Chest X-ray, PA view. Patient: 64 years old, sex M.
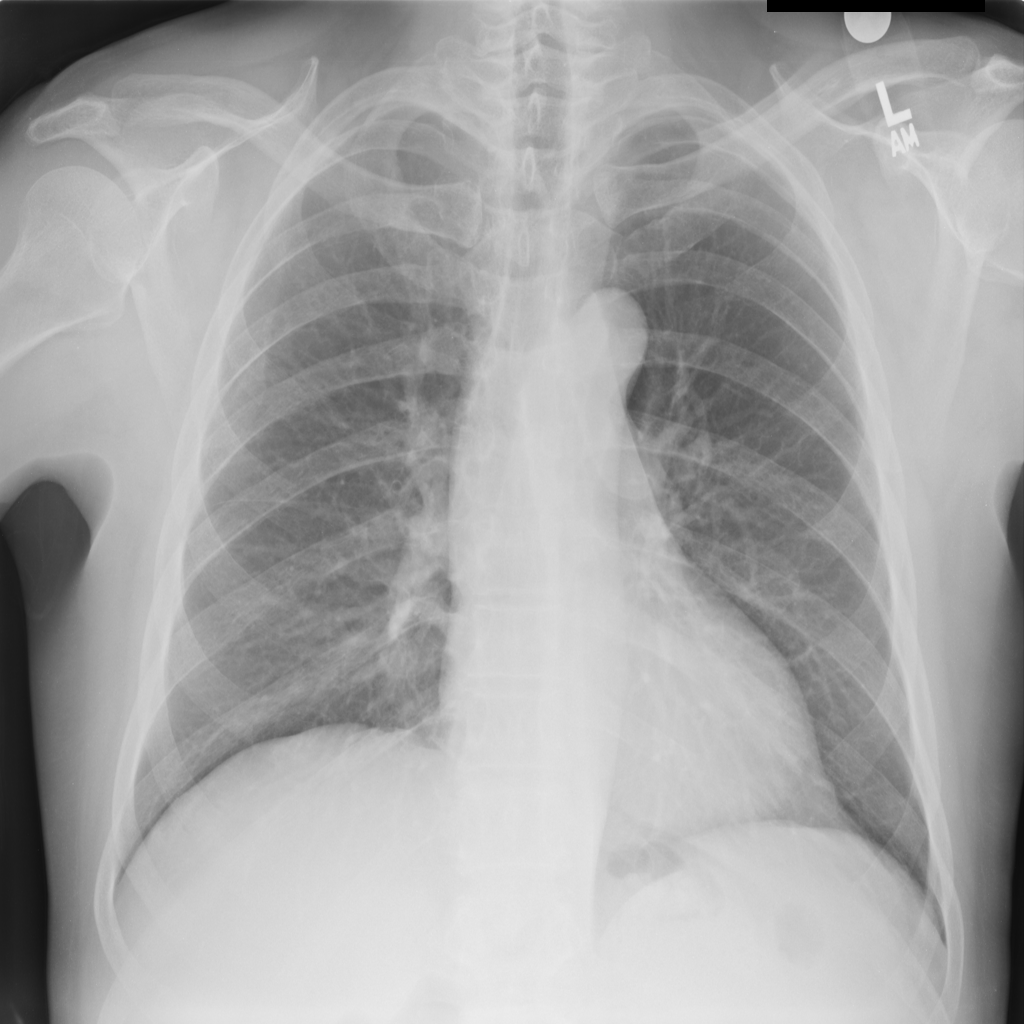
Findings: No Finding